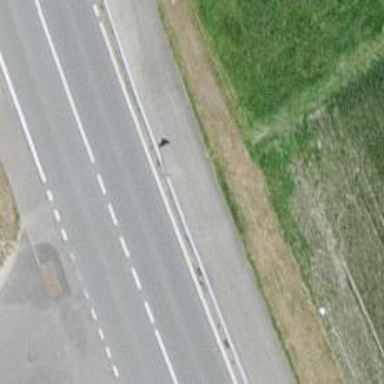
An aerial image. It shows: Asphalt cycleway.